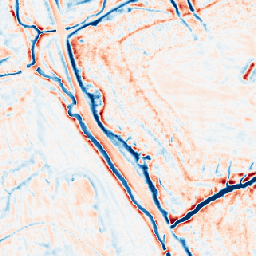
Category: edge_preserving
Decomposition family: bilateral
Decomposition parameters: d: 15
sigma_color: 150
sigma_space: 75
Upsampling method: area
Upsampling parameters: scale: 8
Upsampling scale: 8